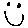
Label: smiley face